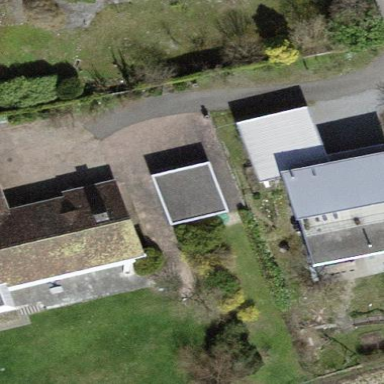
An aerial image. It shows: Detached building.